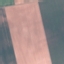
Land use / land cover class: AnnualCrop